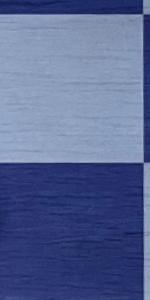
Label: Empty